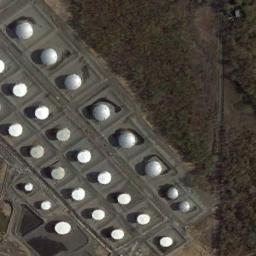
Label: storage tanks